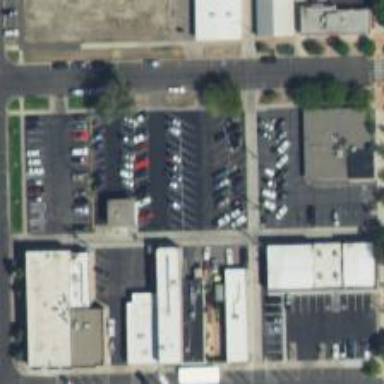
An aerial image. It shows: Parking space is available.